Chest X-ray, AP view. Patient: 19 years old, sex M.
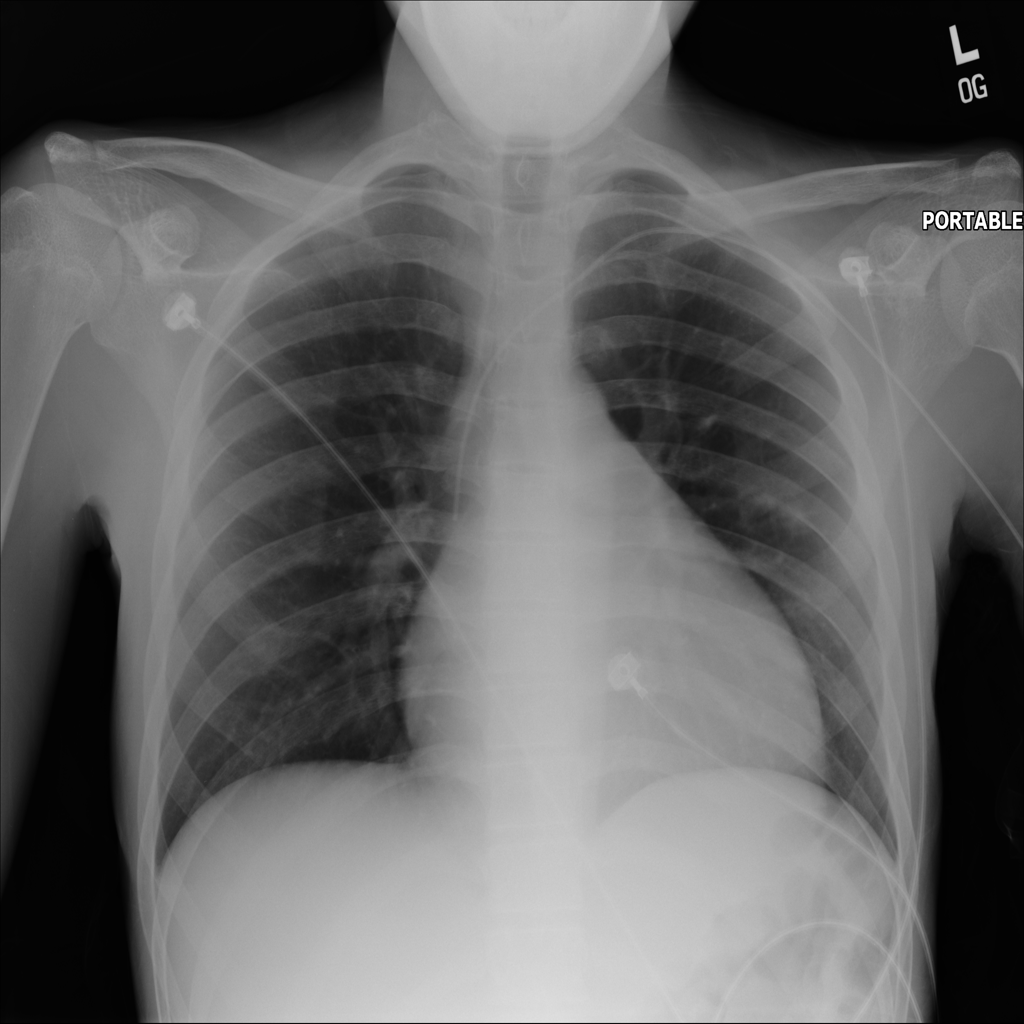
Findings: Cardiomegaly